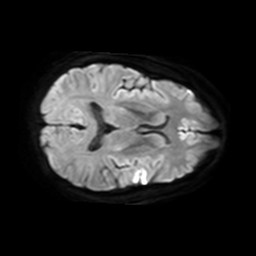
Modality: TRACE
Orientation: axial
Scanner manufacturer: philips
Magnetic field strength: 3 T
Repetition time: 3.082 s
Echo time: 0.076 s